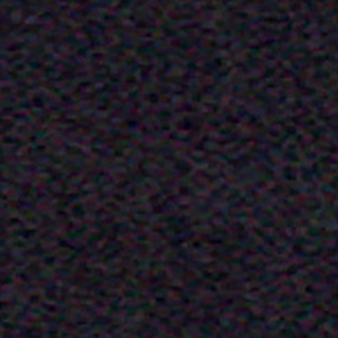
Label: other